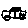
Label: car